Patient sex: F
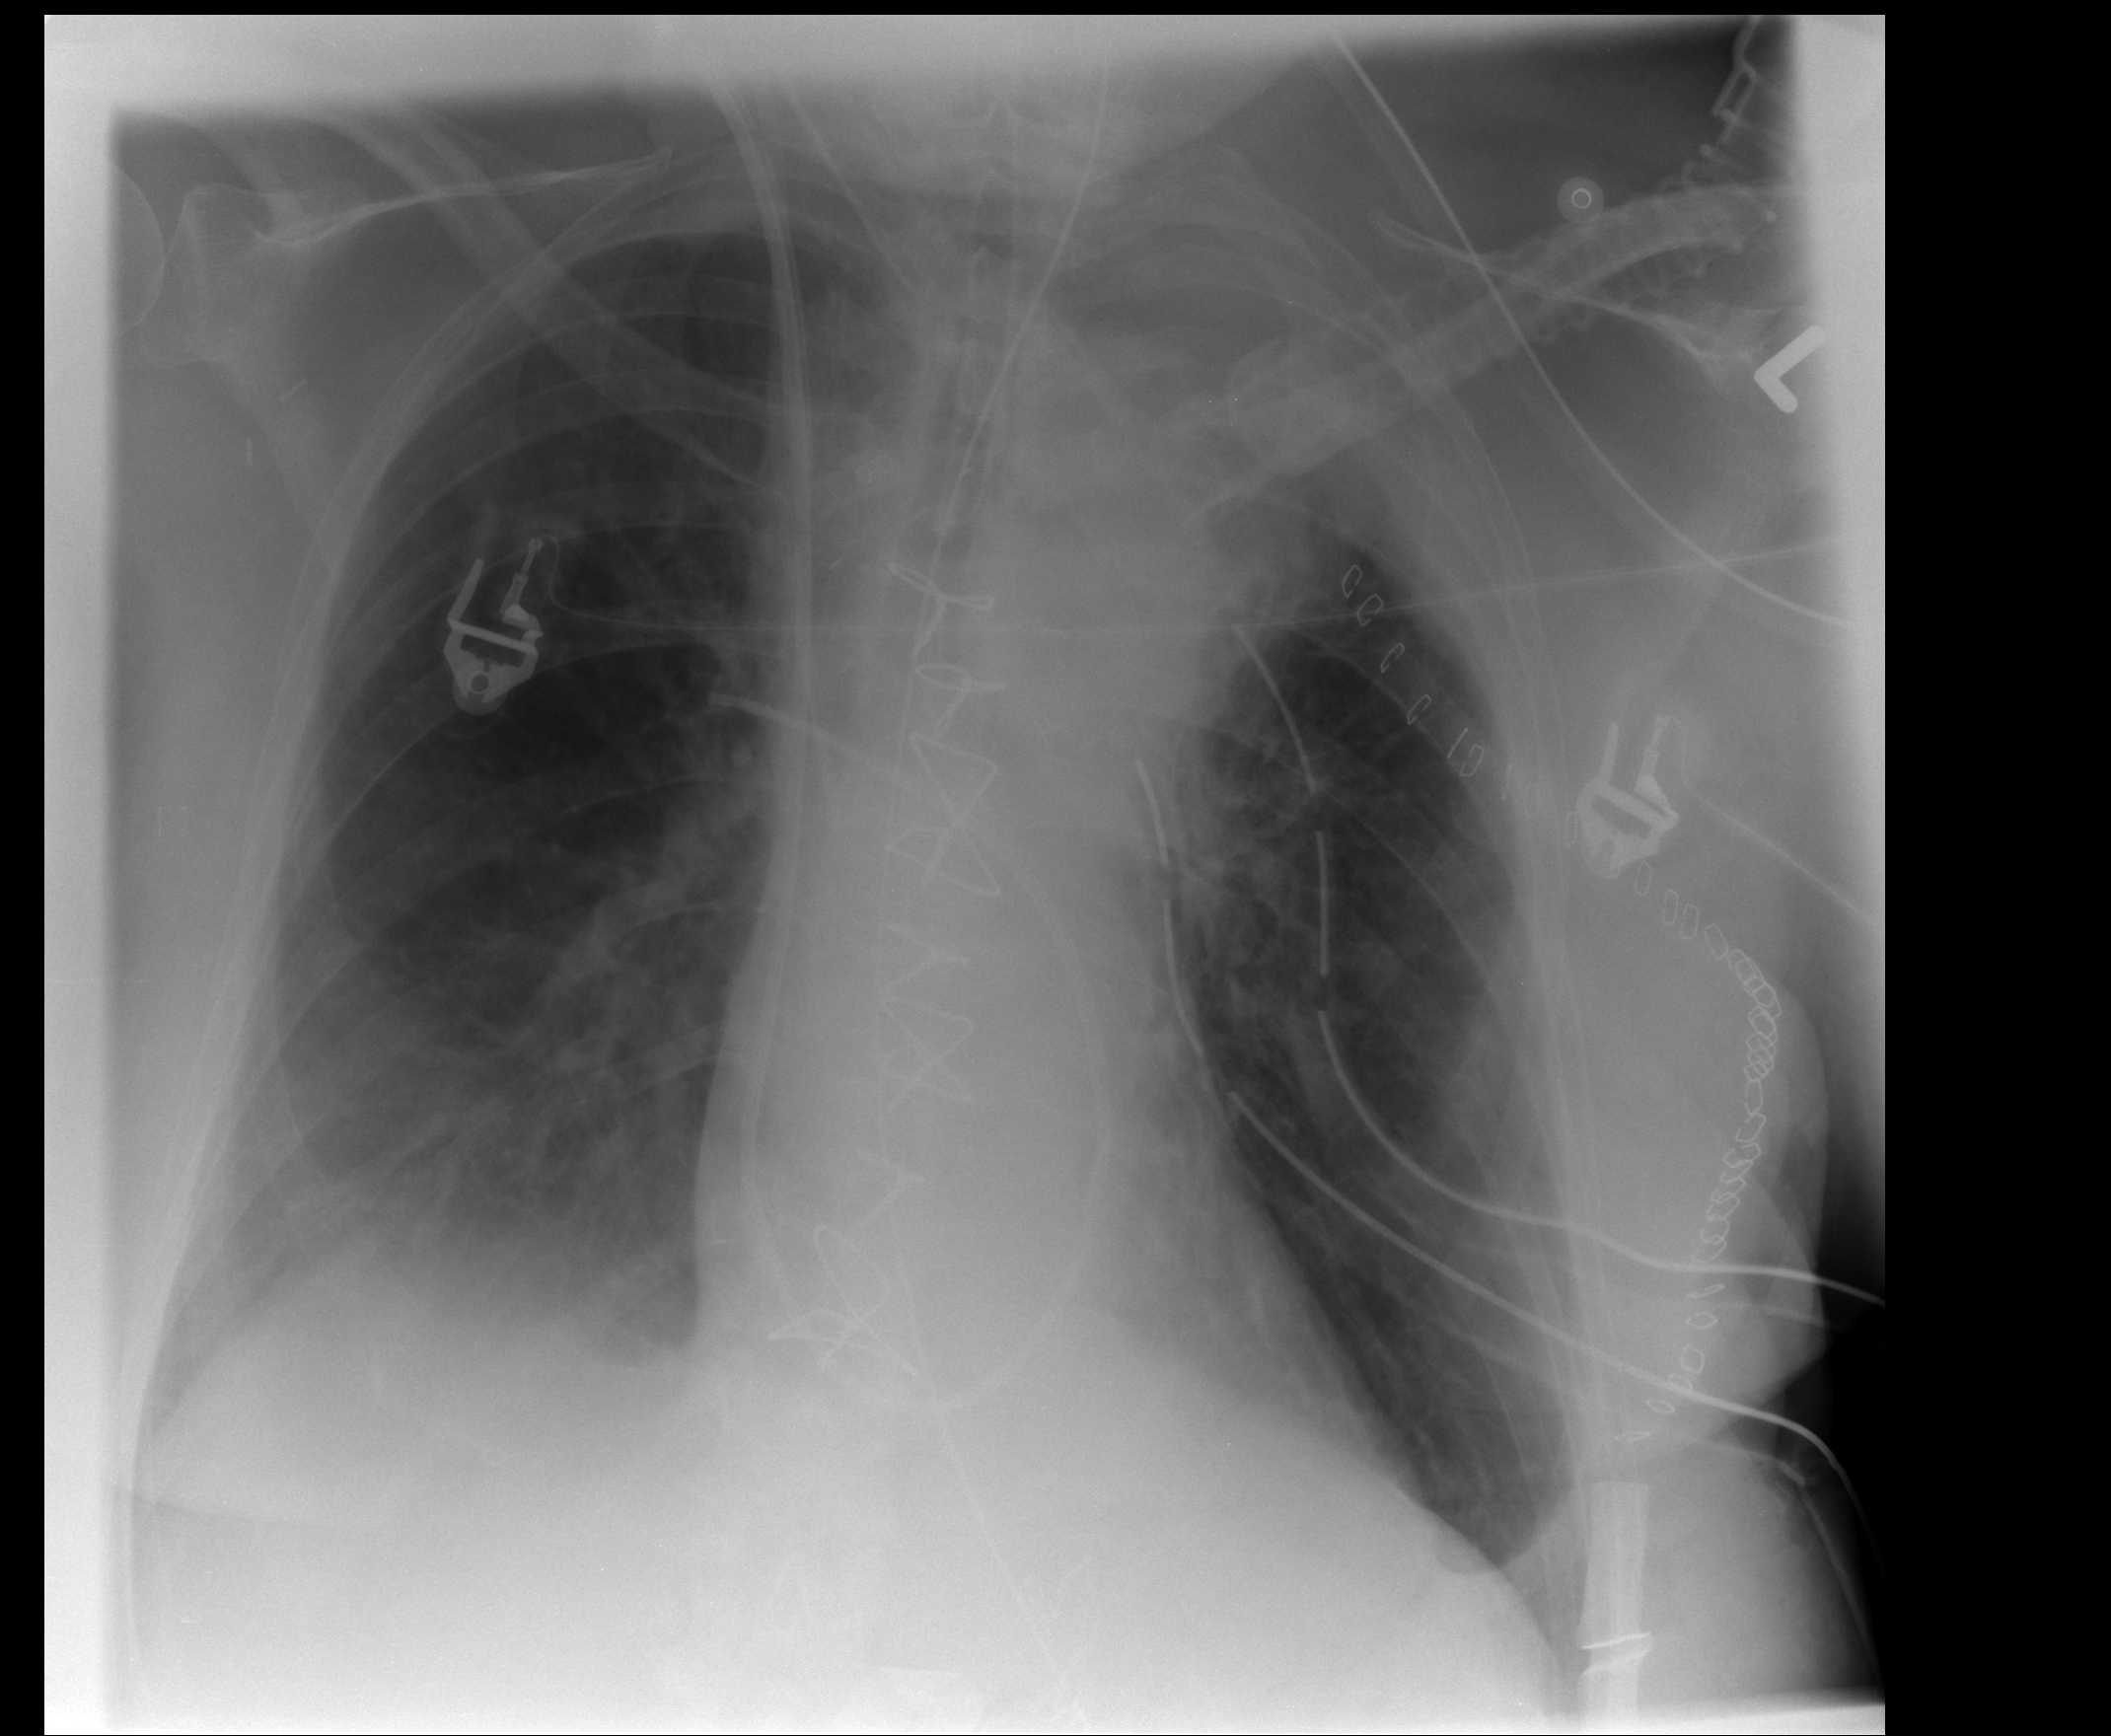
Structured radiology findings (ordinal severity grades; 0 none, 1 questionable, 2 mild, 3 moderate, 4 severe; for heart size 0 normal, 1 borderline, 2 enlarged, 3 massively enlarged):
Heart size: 0
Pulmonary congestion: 0
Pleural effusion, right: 2
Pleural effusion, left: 0
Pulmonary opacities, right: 0
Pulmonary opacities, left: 0
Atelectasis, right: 2
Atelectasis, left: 2